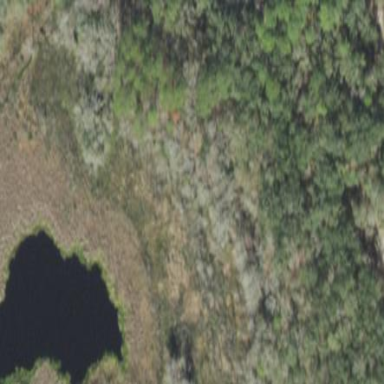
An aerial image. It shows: Swampy wetland area.